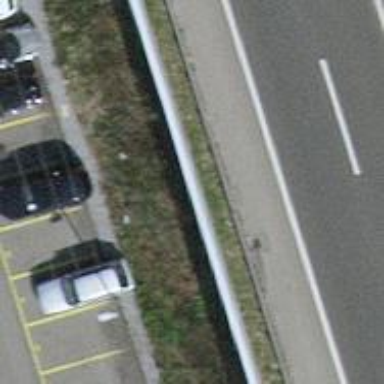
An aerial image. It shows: Wall barrier.